Field crop: maize
Growth stage: 2
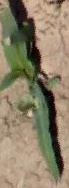
Species: maize